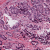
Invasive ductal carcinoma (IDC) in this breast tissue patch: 1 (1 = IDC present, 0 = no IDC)